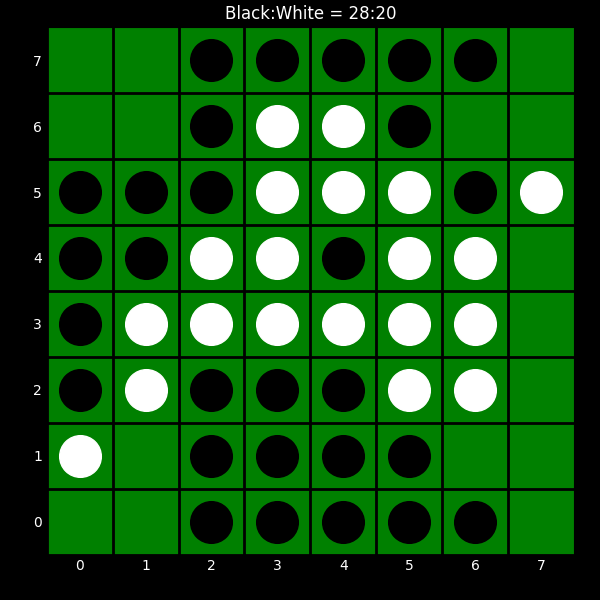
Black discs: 28
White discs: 20